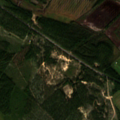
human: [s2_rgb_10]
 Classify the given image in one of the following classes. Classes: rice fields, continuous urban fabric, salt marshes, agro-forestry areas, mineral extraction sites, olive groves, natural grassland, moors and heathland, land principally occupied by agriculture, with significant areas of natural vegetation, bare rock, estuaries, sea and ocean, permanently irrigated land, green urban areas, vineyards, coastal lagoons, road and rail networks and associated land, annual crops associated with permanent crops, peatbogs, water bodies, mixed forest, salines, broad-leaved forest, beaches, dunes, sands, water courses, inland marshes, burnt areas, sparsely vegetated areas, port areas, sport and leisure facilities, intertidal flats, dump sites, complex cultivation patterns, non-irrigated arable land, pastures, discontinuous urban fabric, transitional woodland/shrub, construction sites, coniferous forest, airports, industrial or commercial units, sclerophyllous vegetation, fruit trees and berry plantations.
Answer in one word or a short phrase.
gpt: non-irrigated arable land, coniferous forest, transitional woodland/shrub, peatbogs